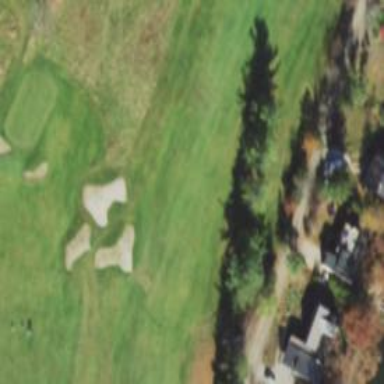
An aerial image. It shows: Golf hole.